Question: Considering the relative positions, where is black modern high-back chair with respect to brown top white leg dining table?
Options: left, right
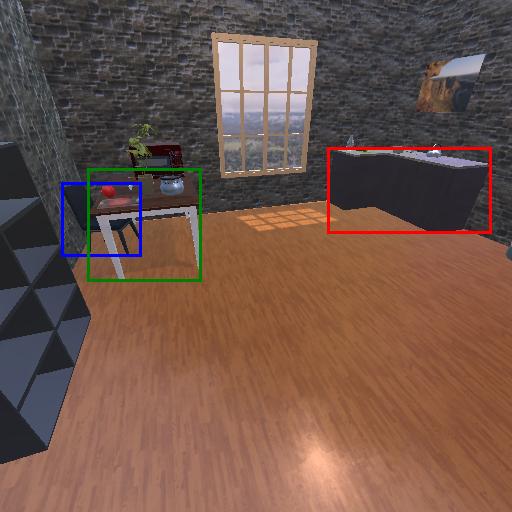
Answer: left